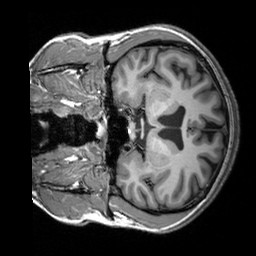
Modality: T1w
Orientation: coronal
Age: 33
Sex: female
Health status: healthy
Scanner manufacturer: siemens
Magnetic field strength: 3 T
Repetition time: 2.3 s
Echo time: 0.00303 s